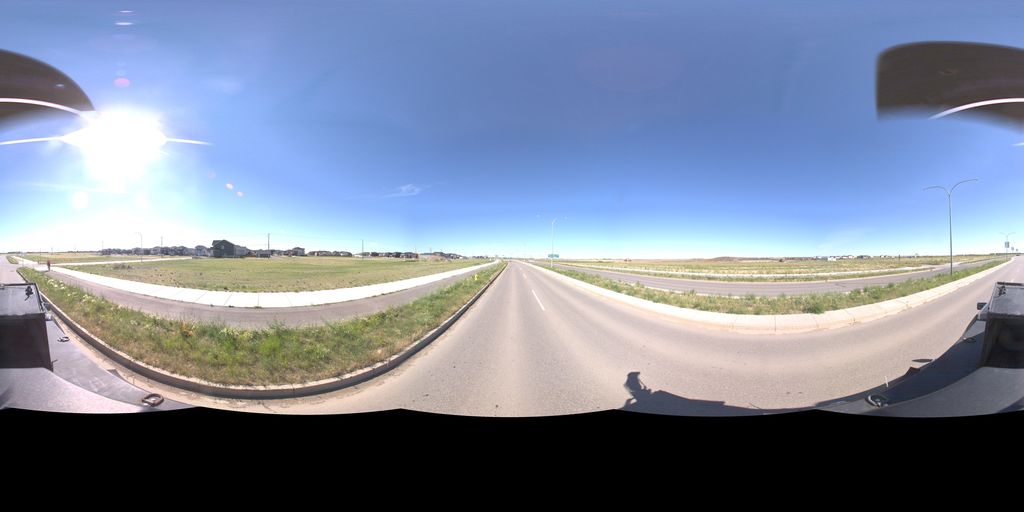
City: saskatoon